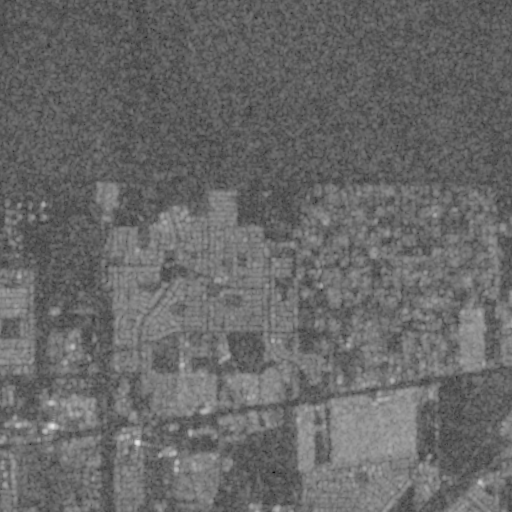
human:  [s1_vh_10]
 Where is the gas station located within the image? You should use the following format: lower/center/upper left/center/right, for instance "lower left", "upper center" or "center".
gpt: The gas station is located in the lower left of the image.
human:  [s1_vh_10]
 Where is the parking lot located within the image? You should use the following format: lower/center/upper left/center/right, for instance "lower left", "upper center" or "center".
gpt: The parking lot is located in the lower left of the image.
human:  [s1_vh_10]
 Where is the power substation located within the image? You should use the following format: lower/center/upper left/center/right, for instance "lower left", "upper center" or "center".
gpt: The power substation is located in the center left of the image.
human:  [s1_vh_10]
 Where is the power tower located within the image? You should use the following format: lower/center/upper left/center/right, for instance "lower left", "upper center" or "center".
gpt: The power tower is located in the lower left of the image.
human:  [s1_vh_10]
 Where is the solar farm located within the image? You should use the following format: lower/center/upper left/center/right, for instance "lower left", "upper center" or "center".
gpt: The solar farm is located in the center right of the image.
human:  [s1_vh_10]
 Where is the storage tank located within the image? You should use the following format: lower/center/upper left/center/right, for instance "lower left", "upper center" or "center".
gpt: The storage tank is located in the center left of the image.
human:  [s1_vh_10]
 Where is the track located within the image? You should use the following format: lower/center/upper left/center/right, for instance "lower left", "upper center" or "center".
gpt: The track is located in the lower left of the image.
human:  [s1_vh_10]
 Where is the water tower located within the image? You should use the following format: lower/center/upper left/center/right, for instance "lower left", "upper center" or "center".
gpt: The water tower is located in the lower center of the image.
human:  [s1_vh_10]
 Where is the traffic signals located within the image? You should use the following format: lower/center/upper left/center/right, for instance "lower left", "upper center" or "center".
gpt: The traffic signals is located in the lower left of the image.
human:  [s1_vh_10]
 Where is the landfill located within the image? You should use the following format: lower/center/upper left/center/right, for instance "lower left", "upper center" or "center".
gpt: There is no landfill in the image.

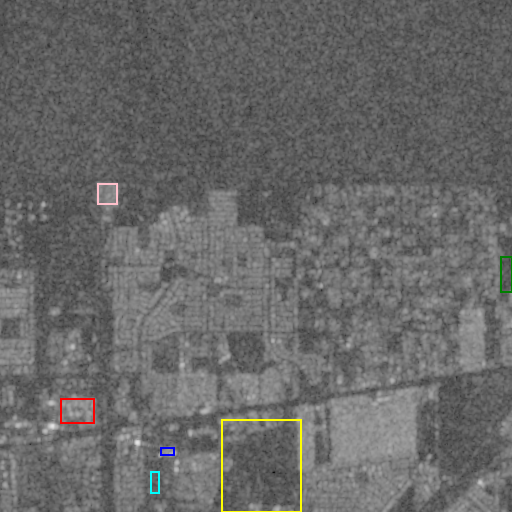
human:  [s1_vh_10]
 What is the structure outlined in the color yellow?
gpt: The structure outlined in yellow is a park.
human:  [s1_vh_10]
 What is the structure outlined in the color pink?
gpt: The structure outlined in pink is a power substation.
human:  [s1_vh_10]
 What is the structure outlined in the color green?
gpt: The structure outlined in green is a solar farm.
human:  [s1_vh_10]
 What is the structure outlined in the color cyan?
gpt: The structure outlined in cyan is a track.
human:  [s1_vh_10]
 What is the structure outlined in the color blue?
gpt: The structure outlined in blue is a building.
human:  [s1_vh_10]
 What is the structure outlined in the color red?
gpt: The structure outlined in red is a building.
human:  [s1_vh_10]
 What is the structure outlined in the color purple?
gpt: There is no purple outline.